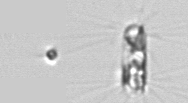
Label: Corethron_hystrix